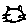
Label: cat